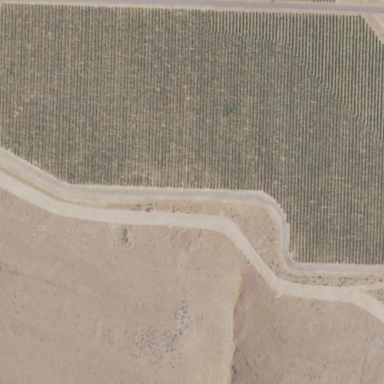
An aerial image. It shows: Vineyard.